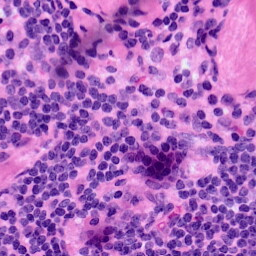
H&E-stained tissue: LymphNode